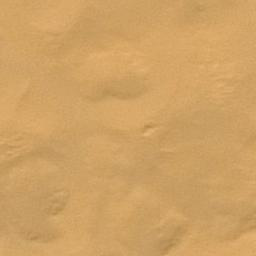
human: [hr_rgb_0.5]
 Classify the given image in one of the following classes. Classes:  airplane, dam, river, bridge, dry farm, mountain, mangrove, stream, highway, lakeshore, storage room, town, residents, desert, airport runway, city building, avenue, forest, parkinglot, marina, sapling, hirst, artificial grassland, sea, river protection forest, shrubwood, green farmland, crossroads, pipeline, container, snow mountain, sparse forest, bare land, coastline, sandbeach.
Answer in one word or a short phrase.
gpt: desert